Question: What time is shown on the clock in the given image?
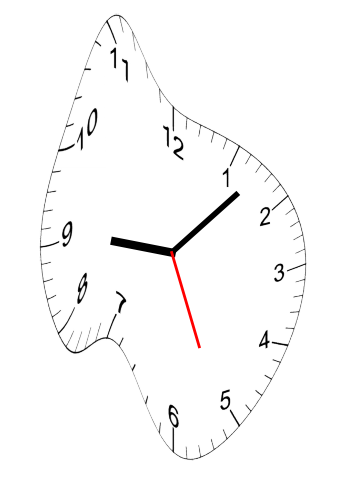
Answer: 09:07:26